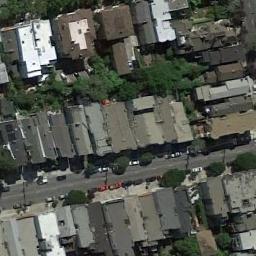
Label: residential